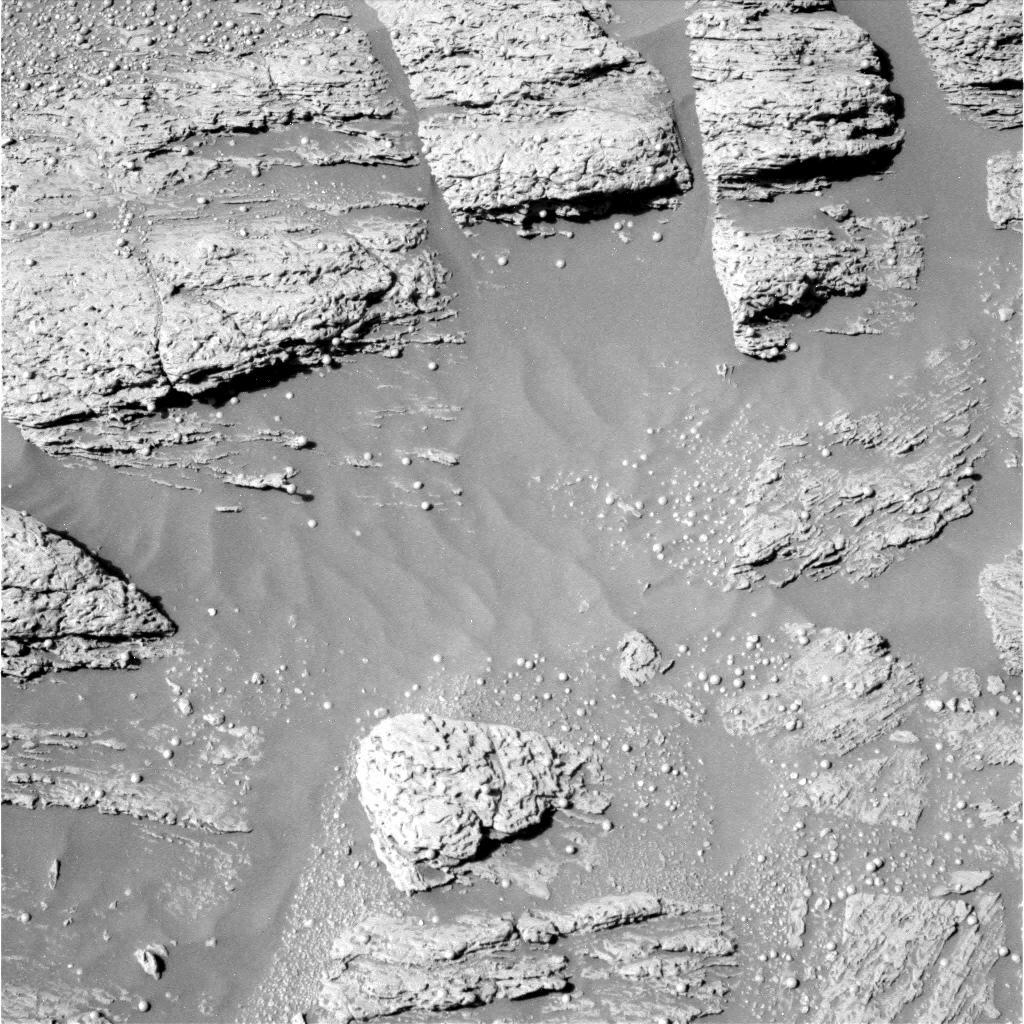
Terrain classes present: Bedrock, Gravel / Sand / Soil, Rock, Shadow